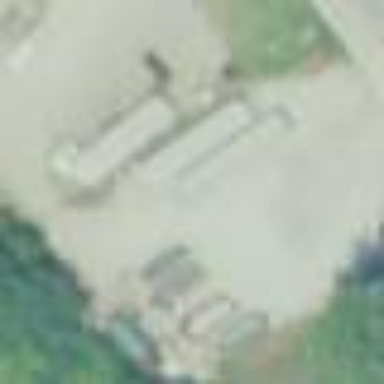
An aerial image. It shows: Recycling centre providing amenities for recycling.